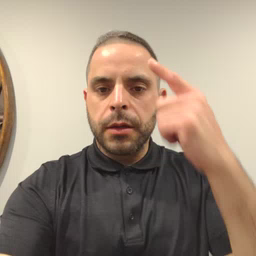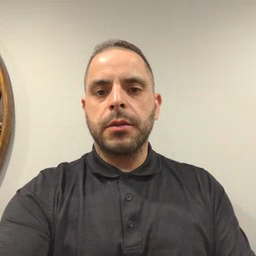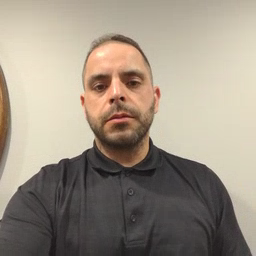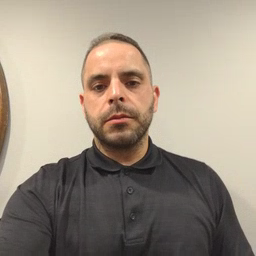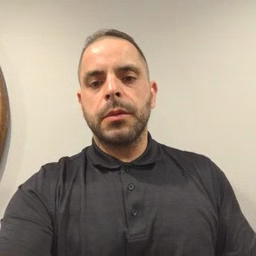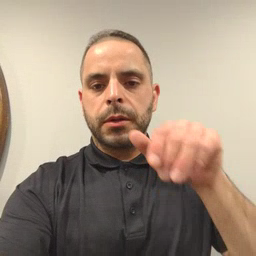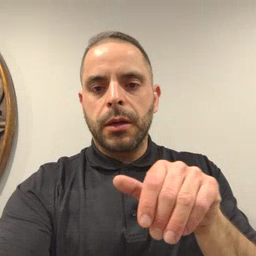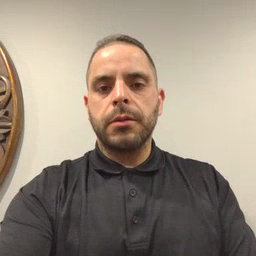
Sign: night